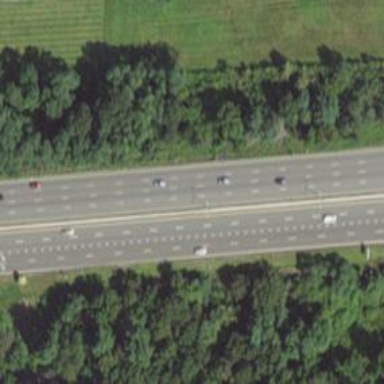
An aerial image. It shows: Motorway junction.